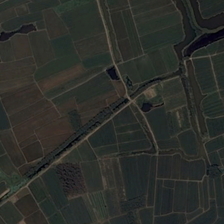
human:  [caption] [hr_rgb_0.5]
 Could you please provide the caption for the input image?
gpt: a river is in many pieces of green farmlands .

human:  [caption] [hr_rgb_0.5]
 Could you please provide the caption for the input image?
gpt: a river is in many pieces of green farmlands .

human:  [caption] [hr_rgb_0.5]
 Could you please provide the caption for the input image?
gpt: a river is in many pieces of green farmlands .

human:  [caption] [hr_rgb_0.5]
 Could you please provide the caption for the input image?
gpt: a river is in many pieces of green farmlands .

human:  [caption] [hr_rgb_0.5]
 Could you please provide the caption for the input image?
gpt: a river is in many pieces of green farmlands .